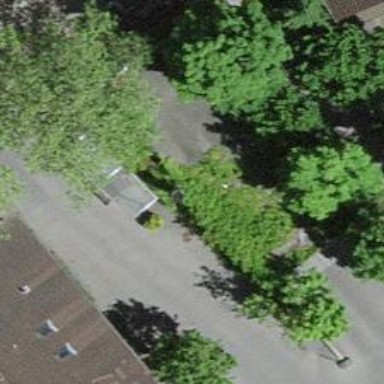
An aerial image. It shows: Bicycle parking facility.